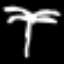
Label: palm tree